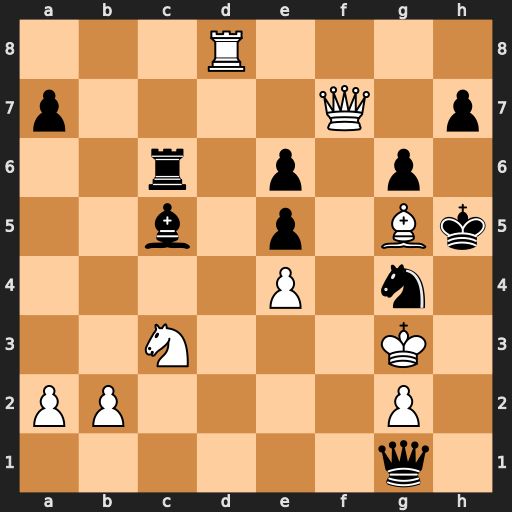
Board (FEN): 3R4/p4Q1p/2r1p1p1/2b1p1Bk/4P1n1/2N3K1/PP4P1/6q1
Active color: w
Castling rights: -
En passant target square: -
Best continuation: Qxh7+ Nh6 Qxh6#